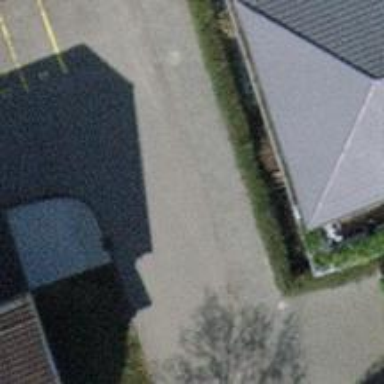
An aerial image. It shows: Residential road.